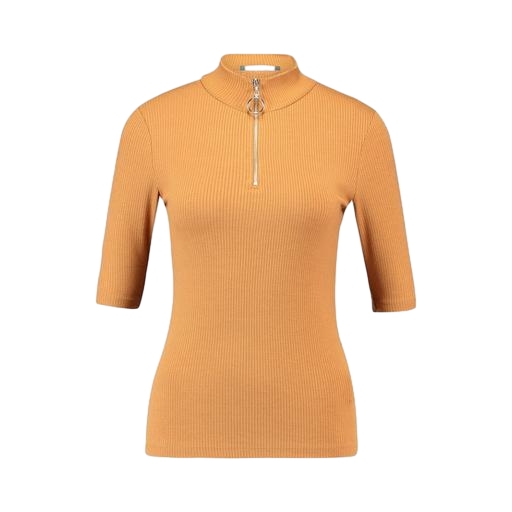
high-neck ribbed-jersey t-shirt, yellow skinny-fit stretch polo shirt, high-neck top, white background